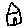
Label: house